Question: While using the NETCDF4 package write times in netCDF file.
'''
dates = []
for iday in range(84):
dates.append(datetime.datetime(2016, 10, 1) + atetime.timedelta(hours = iday))
times[:] = date2num(dates, units=times.units, calendar = imes.calendar)
# print times[:]
for ii, i in enumerate(times[:]):
print i, num2date(i, units=times.units), dates[ii]
'''
The times are right:
'''
<PHONE>.0 2016-10-04 07:00:00 2016-10-04 07:00:00
<PHONE>.0 2016-10-04 08:00:00.<PHONE>-04 08:00:00
<PHONE>.0 2016-10-04 09:00:00 2016-10-04 09:00:00
<PHONE>.0 2016-10-04 10:00:00 2016-10-04 10:00:00
<PHONE>.0 2016-10-04 11:00:00.<PHONE>-04 11:00:00
'''
But while reading the netcdf file:
'''
input_file = '/home/lovechang/test.nc'
data = Dataset(input_file)
times = data.variables['time']
# print times[:]
# print num2date(times[:], units=times.units)
for i in times[:]:
print i, num2date(i, units=times.units)
'''
Results:
'''
<PHONE>.0 2016-10-04 05:00:00.000006
<PHONE>.0 2016-10-04 06:00:00
<PHONE>.0 2016-10-04 07:00:00
<PHONE>.0 2016-10-04 08:00:00.000006
<PHONE>.0 2016-10-04 09:00:00
<PHONE>.0 2016-10-04 10:00:00
<PHONE>.0 2016-10-04 11:00:00.000006
'''
Ncview shows the time is not the punctually hour.

So what happened with the times?
And how can I write punctually hour in netcdf file?
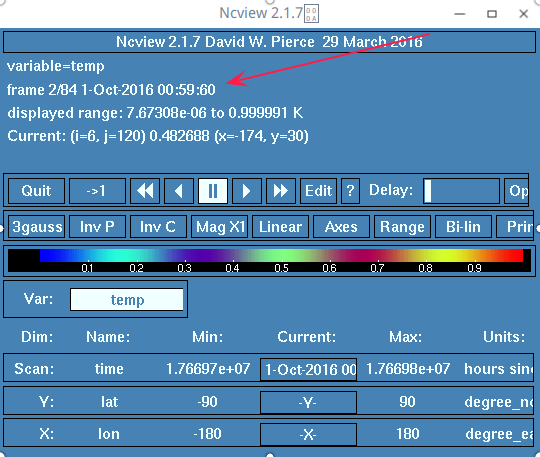
Answer: Depending on the time units and datatype you choose, you may encounter floating point accuracy problems. For example, if you specify the time in 'days since 1970-01-01 00:00', 32 bit float is not sufficient and you should use a 64 bit float instead:
'''
import datetime
import netCDF4
times = [datetime.datetime(2016, 10, 1) + datetime.timedelta(hours=hour)
for hour in range(84)]
# Create netCDF file
calendar = 'standard'
units = 'days since 1970-01-01 00:00'
ds = netCDF4.Dataset('test.nc', 'w')
timedim = ds.createDimension(dimname='time', size=len(times))
# Write timestamps to netCDF file using 32bit float
timevar32 = ds.createVariable(varname='time32', dimensions=('time',),
datatype='float32')
timevar32[:] = netCDF4.date2num(times, units=units, calendar=calendar)
# Write timestamps to netCDF file using 64bit float
timevar64 = ds.createVariable(varname='time64', dimensions=('time',),
datatype='float64')
timevar64[:] = netCDF4.date2num(times, units=units, calendar=calendar)
# Read timestamps from netCDF file
times32 = netCDF4.num2date(timevar32[:], units=units, calendar=calendar)
times64 = netCDF4.num2date(timevar64[:], units=units, calendar=calendar)
for time, time32, time64 in zip(times, times32, times64):
print "original ", time
print " 32 bit ", time32
print " 64 bit ", time64
print
'''
If you specified the time in 'hours since 2016-10-01 00:00', even an integer would suffice (in this example).